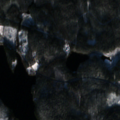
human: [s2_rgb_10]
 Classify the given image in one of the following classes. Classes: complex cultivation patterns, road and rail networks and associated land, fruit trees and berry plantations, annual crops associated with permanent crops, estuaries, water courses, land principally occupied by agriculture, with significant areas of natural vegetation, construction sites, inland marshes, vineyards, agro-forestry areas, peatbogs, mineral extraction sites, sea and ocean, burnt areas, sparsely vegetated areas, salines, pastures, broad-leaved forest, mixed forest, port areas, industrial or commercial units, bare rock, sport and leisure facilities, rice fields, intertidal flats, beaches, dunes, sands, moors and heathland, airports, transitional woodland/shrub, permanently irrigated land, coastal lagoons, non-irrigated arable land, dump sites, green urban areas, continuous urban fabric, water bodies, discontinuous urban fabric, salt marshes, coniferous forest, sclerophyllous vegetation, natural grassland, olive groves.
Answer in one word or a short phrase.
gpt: coniferous forest, mixed forest, transitional woodland/shrub, water bodies